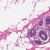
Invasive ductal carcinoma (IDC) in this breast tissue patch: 0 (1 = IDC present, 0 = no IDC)